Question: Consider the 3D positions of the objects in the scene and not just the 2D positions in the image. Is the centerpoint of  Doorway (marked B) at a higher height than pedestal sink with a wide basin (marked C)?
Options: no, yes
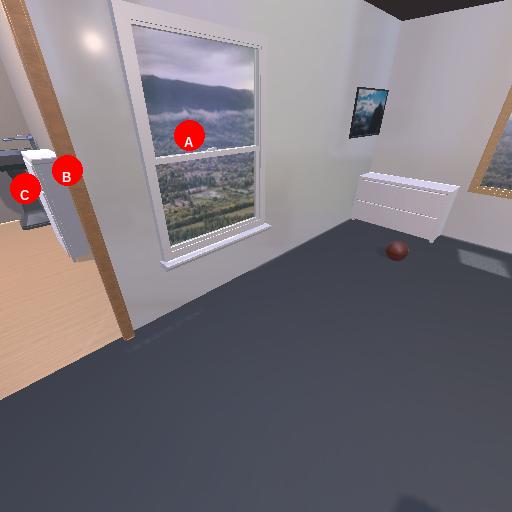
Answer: no